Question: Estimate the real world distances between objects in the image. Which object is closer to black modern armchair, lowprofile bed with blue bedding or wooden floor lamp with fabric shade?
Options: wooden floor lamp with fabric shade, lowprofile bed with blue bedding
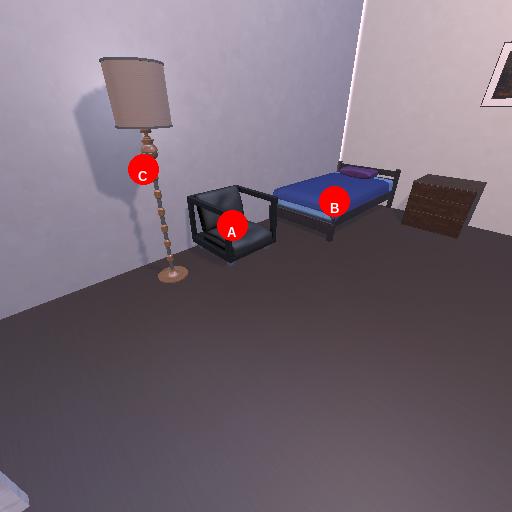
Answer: wooden floor lamp with fabric shade